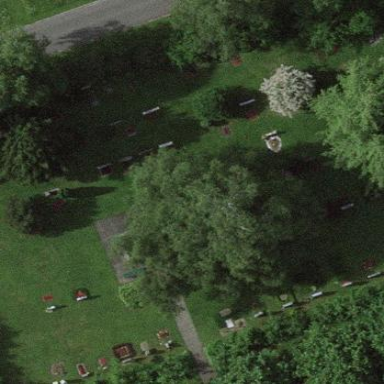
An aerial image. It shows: Sector within cemetery.